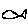
Label: fish